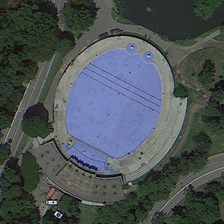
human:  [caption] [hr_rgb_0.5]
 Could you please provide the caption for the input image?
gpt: many green trees are around an oval building .

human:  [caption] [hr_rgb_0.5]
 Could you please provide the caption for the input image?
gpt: many green trees are around an oval building .

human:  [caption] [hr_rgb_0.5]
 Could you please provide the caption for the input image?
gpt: many green trees are around an oval building .

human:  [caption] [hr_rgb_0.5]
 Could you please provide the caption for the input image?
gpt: many green trees are around an oval building .

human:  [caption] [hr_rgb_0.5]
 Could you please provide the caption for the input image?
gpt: many green trees are around an oval building .